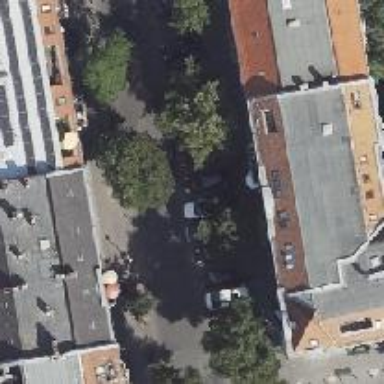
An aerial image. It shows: Bicycle parking located on the sidewalk.